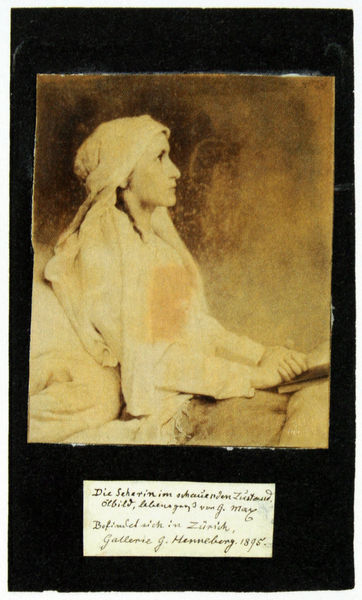
Titel: Die Seherin von Prevorst
Künstler: Gabriel von Max
Standort: München
Institution: Monacensia, Literaturarchiv und Bibliothek
Schlagwörter: hand, schatten, umhang, weiß, gelb, sitzen, braun, finger, frau, kleid, nase, profil, schwarz, ölbild, blick, dame, schleier, tuch, beige, hochformat, alt, hemd, augen, falten, gesicht, trauer, bild, bildnis, hals, hände, portrait, porträt, öl, gewand, haare, tücher, decke, nachthemd, person, kinn, kopfbedeckung, schrift, liegen, lehrerin, zöpfe, vergilbt, sepia, ölgemälde, kissen, kopftuch, bett, bettdecke, deutsch, liegend, foto, fotografie, photographie, schild, buch, zettel, titel, seite, text, schawrz, beschriftung, beten, gebet, photo, flecken, untertitel, brief, seherin, vision, aufgestützt, sammlung, verschleiert, handschrift, beschreibung, legende, gallerie, notiz, zürich, protrait, felcken, helll, eintrag, zustand, handschaft, medium, album, schauend, blick nach oben, sibylle, may, gabriel von max, albumeintrag, alnumbild, visionen, 1895, deutsh, beduinin, henneberg, haare verdeckt, lebensgroß, zusatnd, kopfkuch, noitz, schauenden zustand, gallerie g. henneberg, schauenden